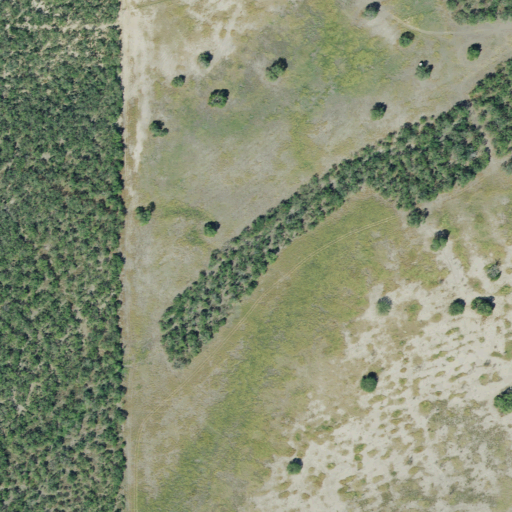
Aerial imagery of valley in Texas named Javelina Hollow containing pasture and shrub